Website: crate-barrel
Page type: receipt
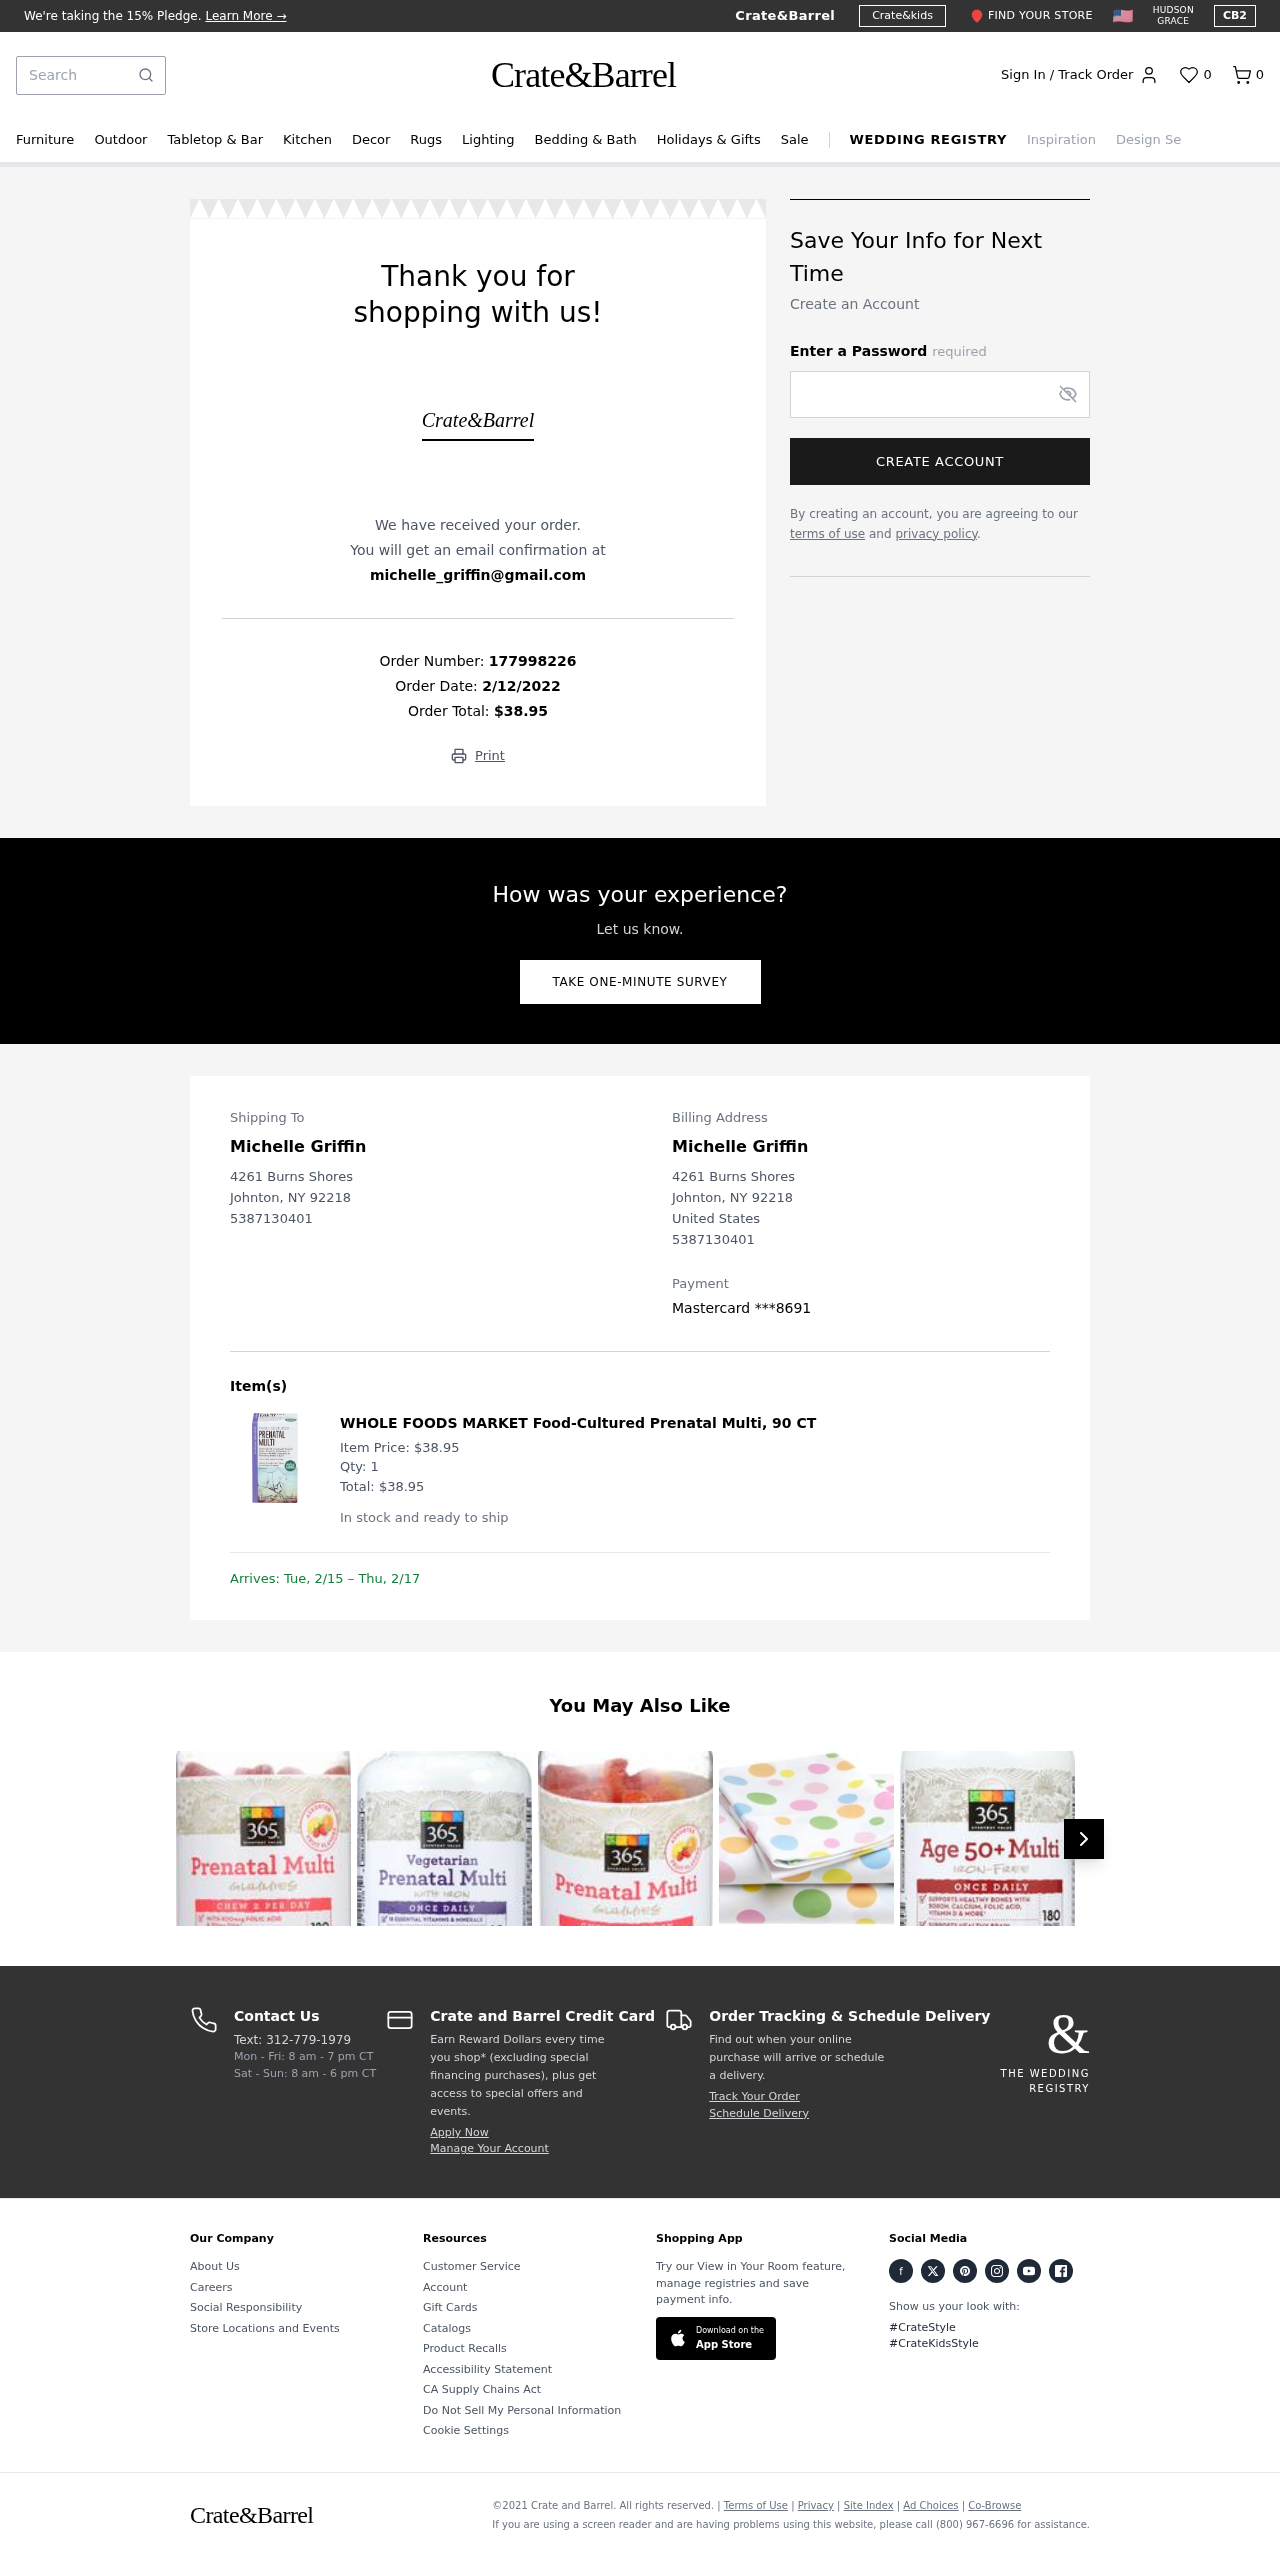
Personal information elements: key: PII_CARD_LAST4
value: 8691
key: PII_CARD_TYPE
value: Mastercard
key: PII_CITY
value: Johnton
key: PII_COUNTRY
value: United States
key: PII_EMAIL
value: michelle_griffin@gmail.com
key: PII_FULLNAME
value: Michelle Griffin
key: PII_PHONE
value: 5387130401
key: PII_POSTCODE
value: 92218
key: PII_STATE_ABBR
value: NY
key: PII_STREET
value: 4261 Burns Shores
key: PII_FULLNAME2
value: Michelle Griffin
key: PII_CITY2
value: Johnton
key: PII_STATE_ABBR2
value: NY
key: PII_POSTCODE_FULL
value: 92218
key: PII_POSTCODE_NUMERIC
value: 92218
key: PII_PHONE2
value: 5387130401
Product elements: key: PRODUCT1_NAME
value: WHOLE FOODS MARKET Food-Cultured Prenatal Multi, 90 CT
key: PRODUCT1_PRICE
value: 38.95
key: PRODUCT1_QUANTITY
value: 1
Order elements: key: ORDER_NUM_ITEMS
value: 0
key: ORDER_ID
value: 177998226
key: ORDER_DATE
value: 2/12/2022
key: ORDER_TOTAL
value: $38.95
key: ORDER_ITEM_TOTAL
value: $38.95
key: ORDER_DELIVERY_DATE
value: Tue, 2/15 – Thu, 2/17
Search elements: key: HEADER_SEARCH
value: Search
Other elements: key: FAVORITES_COUNT
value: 0